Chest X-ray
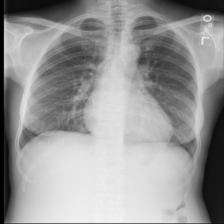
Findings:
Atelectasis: negative
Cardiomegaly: negative
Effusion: negative
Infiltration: negative
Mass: negative
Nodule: negative
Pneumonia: negative
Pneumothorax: negative
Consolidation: negative
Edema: negative
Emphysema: negative
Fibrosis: negative
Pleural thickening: negative
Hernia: negative